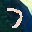
Label: 7